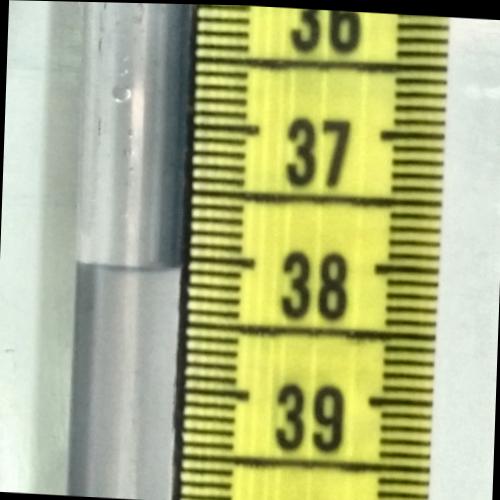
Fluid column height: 38.1 cm